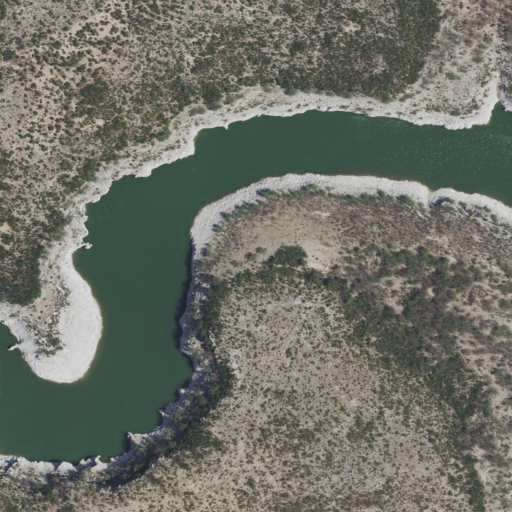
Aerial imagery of valley in Texas named Big Canyon containing shrub, open water, grassland, and herbaceous wetlands